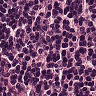
Metastatic tissue present: no